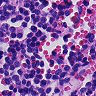
Metastatic tissue present: no